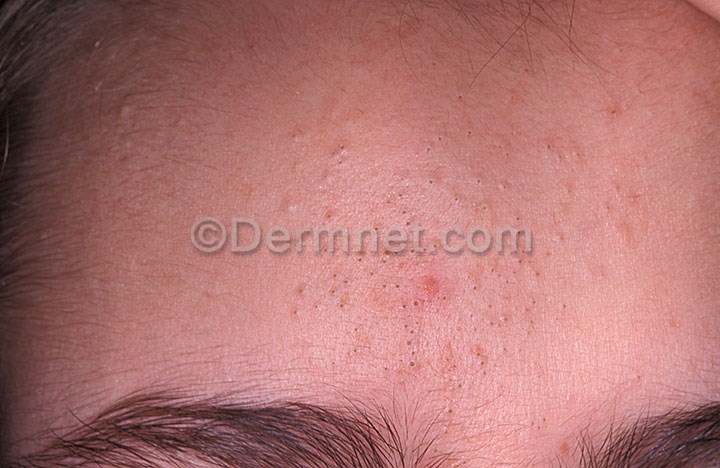
Disease: Acne and Rosacea Photos